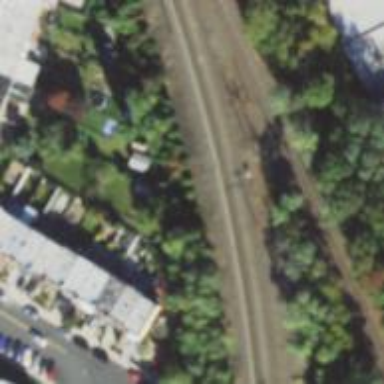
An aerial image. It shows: Railway with electrified contact lines.